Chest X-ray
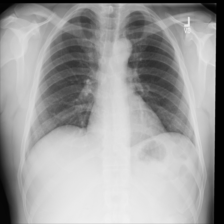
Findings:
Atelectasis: negative
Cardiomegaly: negative
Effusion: negative
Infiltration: negative
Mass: negative
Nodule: negative
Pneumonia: negative
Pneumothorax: negative
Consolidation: negative
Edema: negative
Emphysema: negative
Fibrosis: negative
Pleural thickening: negative
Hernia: negative